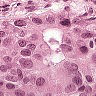
Metastatic tissue present: yes